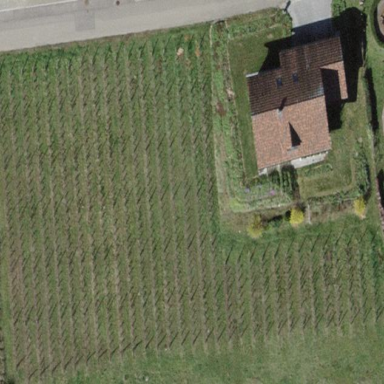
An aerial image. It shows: Beautiful vineyard in the countryside.